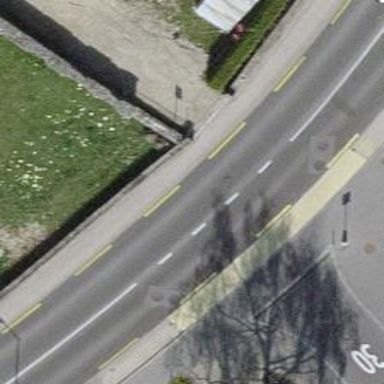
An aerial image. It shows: Marked road crossing.